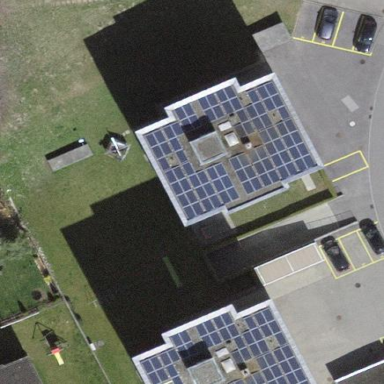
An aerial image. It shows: Solar power generator.